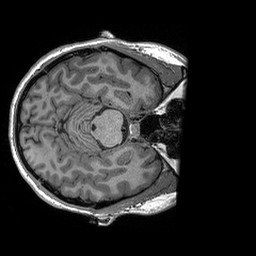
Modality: T1w
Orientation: axial
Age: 25
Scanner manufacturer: siemens
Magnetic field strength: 3 T
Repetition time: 2.3 s
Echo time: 0.00296 s